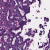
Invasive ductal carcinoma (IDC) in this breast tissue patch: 0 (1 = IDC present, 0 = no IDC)